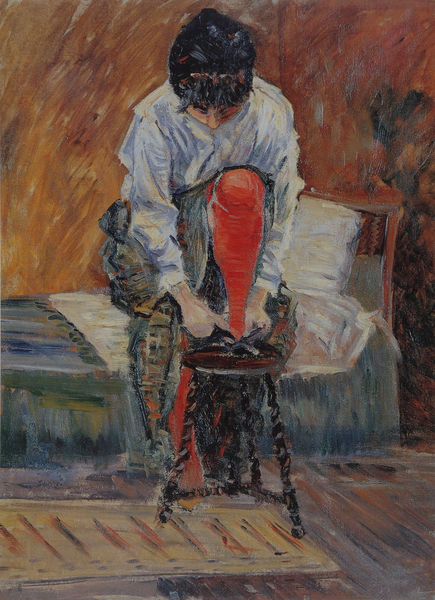
Titel: Le Bas Rouge, Der rote Strumpf
Künstler: Paul Signac
Institution: (Privatsammlung)
Schlagwörter: blau, gemälde, kopf, schatten, weiß, gelb, grün, impressionismus, mädchen, ocker, braun, bunt, frau, grau, holz, kleid, licht, orange, raum, renoir, schwarz, stuhl, stützen, szene, zimmer, dame, rot, expressionismus, malerei, rock, schleife, teppich, hemd, wand, bluse, halten, kleidung, stehen, hände, portrait, porträt, öl, morgen, einsam, boden, haare, interieur, tücher, decke, pflanze, gebeugt, haarreif, alltag, genre, pony, vase, bein, farbig, ecke, schuhe, farben, farbe, weis, van gogh, dielen, hocker, schemel, kissen, duktus, polster, detail, streifen, bett, bettdecke, schlafzimmer, interior, stube, überwurf, bettgestell, kammer, konzentriert, socke, socken, strumpf, ankleiden, laken, allein, knie, striche, wände, fussboden, strümpfe, gogh, kittel, schuh, vincent van gogh, betttuch, expressiv, hilfe, strumpfhose, mittelpunkt, binden, bode, gedrechselt, vincent, anziehen, bettwäsche, kopfkissen, pastel, prostituirte, rote strumph, schleifge, schuband, schuhbäder, strumphe, strümfe, strümofe, toalette, vorläufer, decken, pinselführung, rote strümpfe, van, schuhe anziehen, roter strumpf, bein angehoben, schuhe binden, prostituiete, kissn, +grunfd, anziehne, warm/kalt kontrast, socken anziehen